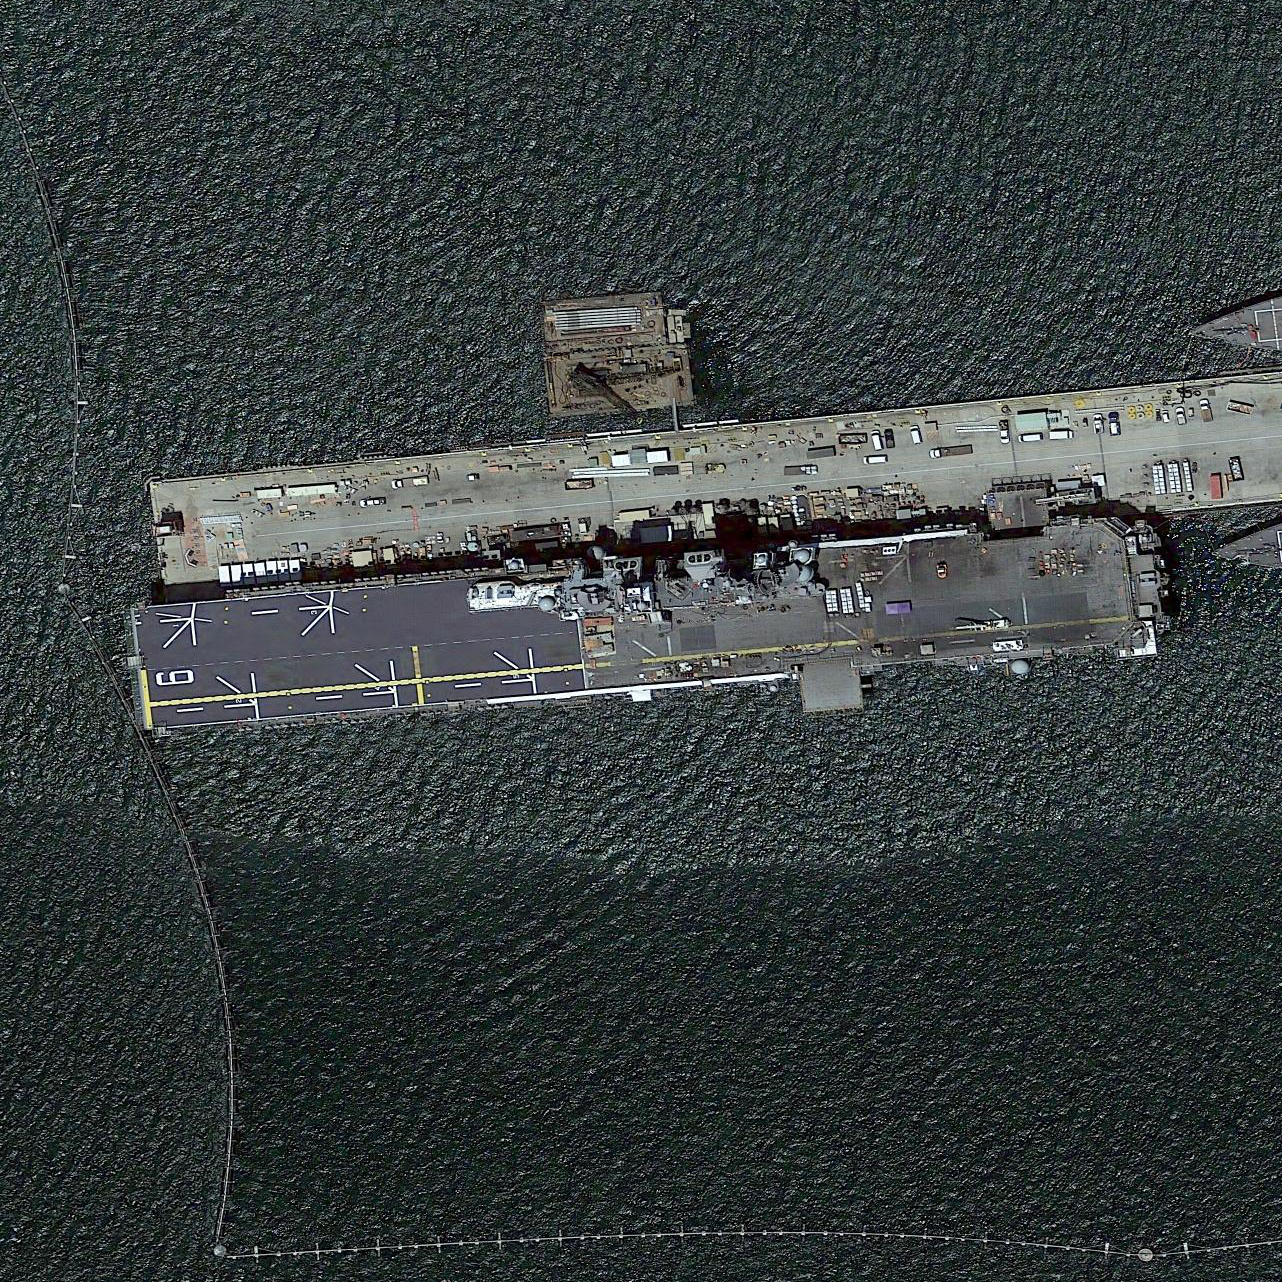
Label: Wasp-class_assault_ship